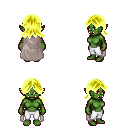
a pixel art fantasy rpg character, female body template, orc, green skin, gray cape, white pants, gold loose hair, four views (front, back, left, right), 2x2 character sprite sheet, small pixel art, hard edges, no anti-aliasing